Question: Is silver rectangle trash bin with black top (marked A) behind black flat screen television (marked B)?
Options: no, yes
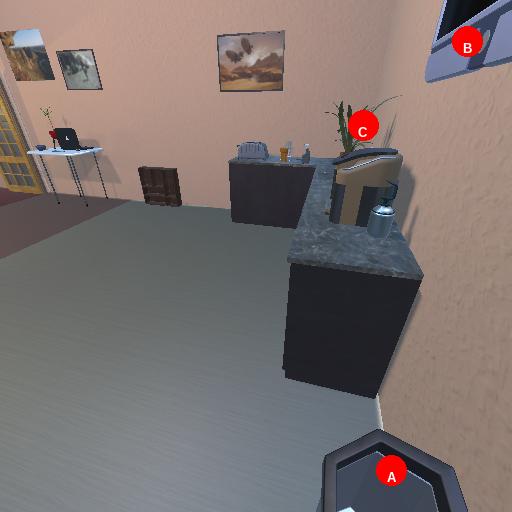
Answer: no